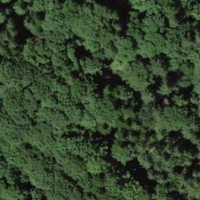
EUNIS habitat code: 43
Species observed at this site:
Campanula trachelium